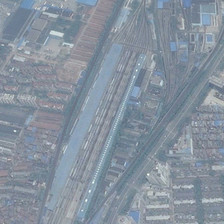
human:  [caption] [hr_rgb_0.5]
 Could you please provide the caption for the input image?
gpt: many buildings are in two sides of a railway station .

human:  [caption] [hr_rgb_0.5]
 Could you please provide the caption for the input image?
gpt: many buildings are in two sides of a railway station .

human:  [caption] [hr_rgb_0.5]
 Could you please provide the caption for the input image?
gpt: many buildings are in two sides of a railway station .

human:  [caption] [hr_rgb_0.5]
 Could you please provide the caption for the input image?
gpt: many buildings are in two sides of a railway station .

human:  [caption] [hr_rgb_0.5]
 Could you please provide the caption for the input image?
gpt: many buildings are in two sides of a railway station .